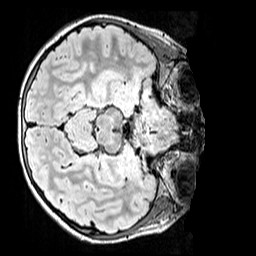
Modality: FLAIR
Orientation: axial
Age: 9
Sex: male
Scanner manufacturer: siemens
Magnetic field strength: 3 T
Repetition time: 5 s
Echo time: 0.388 s